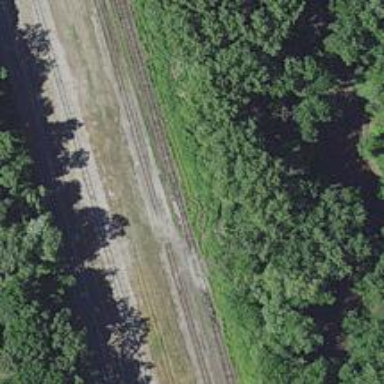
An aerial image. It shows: Railway siding for service.